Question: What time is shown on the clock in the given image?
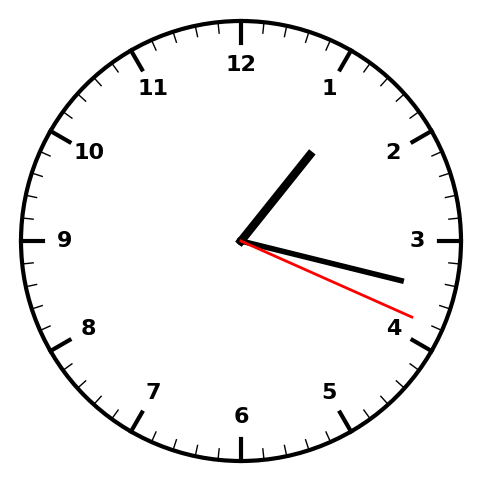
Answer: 01:17:19